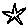
Label: star